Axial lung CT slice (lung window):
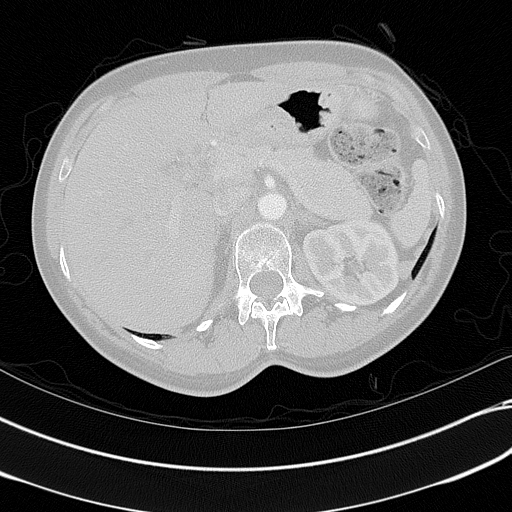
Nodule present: no